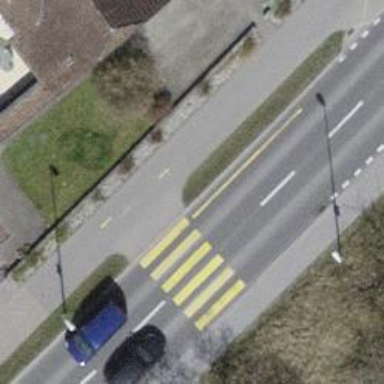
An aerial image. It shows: Kerb barrier.